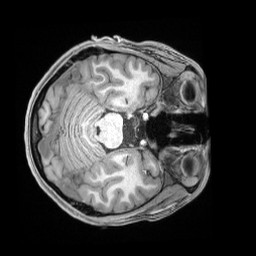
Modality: T1w
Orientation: axial
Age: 19
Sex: female
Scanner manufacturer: siemens
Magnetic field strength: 3 T
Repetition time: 2.4 s
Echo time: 0.00226 s